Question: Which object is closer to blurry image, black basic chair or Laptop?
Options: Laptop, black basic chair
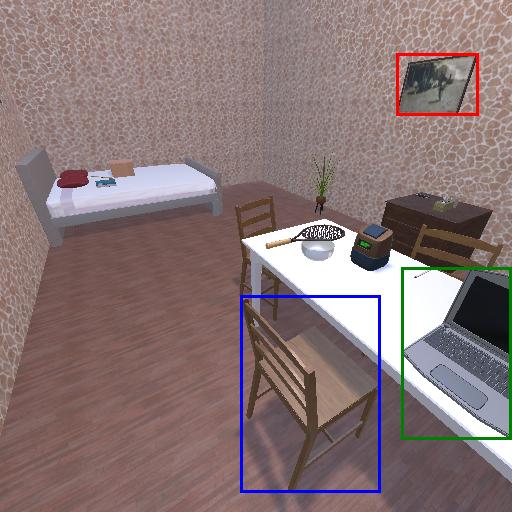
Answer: Laptop